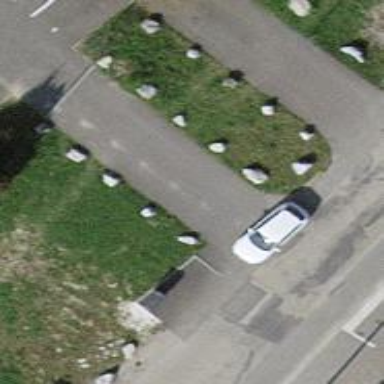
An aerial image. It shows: Block barrier.